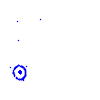
Particle: proton